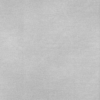
Label: dusty